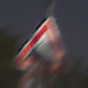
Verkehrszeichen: Gefaelle10
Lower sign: Geschwindigkeit40
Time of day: Night
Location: Outdoor (Nature)
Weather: Clear
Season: NotSpecified
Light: Natural